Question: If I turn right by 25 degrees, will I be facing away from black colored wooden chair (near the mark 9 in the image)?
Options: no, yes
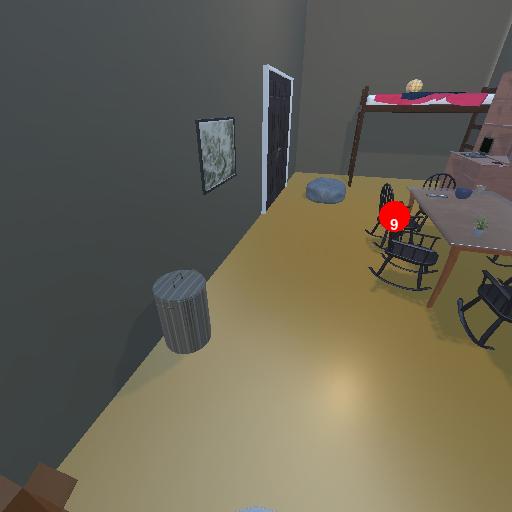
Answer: no